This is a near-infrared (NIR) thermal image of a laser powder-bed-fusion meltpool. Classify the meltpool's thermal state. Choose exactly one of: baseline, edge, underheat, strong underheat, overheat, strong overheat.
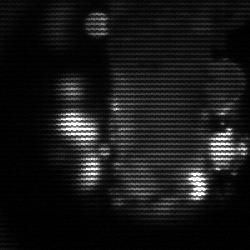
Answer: strong underheat